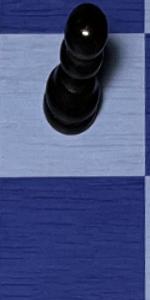
Label: Empty